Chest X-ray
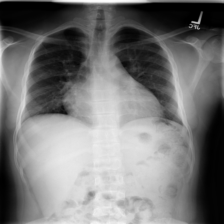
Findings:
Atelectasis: negative
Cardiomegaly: positive
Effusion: negative
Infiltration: negative
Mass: negative
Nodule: negative
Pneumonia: negative
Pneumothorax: negative
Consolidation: negative
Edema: negative
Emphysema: negative
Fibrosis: negative
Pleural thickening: negative
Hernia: negative